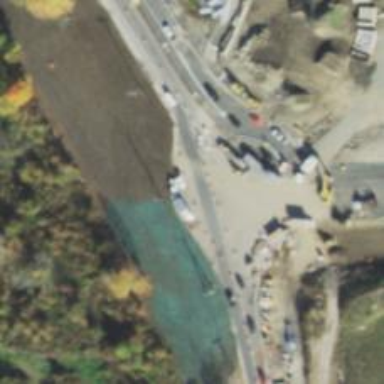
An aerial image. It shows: Secondary road around roundabout.